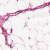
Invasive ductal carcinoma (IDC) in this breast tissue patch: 0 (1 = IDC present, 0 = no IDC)